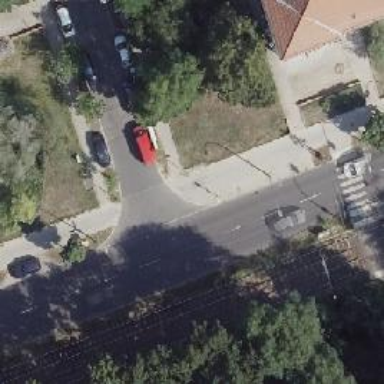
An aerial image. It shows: Public transport stop position.